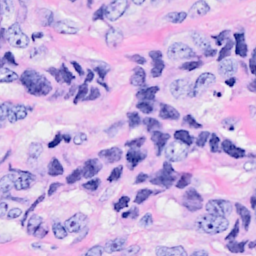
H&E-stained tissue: Breast